Question: I'm creating a little Game Engine while learning webGL and JavaScript, using Components to add functionalities to the GameObjects. Right now I have a GameObject array where I store all the GO, with their components and transform.
Right now I have 3 components implemented:
- KeyController: allows to move the GO position with WASD
- Camera: stores the camera configuration.
- Renderer: stores mesh, texture and the shader of the GO to render.
I can load a mesh from an ASE file, with its parser, but it works for 1 object, if I try to load more than 1 file, the previous object loses all the data loaded from the file, so the buffers are empty and can't render the meshes.

This image shows the console.log from the GO array where you can see the renderer component from the objects 5 and 6, and the vertexNormalBuffer, vertexPositionBuffer, vertexTextureCoordBuffer, that in the object 5 are Object type, and at the object 6 are WebGLBuffer, what are supposed to be.
'''
function webGLStart() {
...
for (var i = 3; i < 7; i++){
objects[i] = new GameObject("crate",[-5+i*3,0.0,-100]);
var ren1 = new Renderer("box.ase","crate.gif");
objects[i].addComponent("renderer", ren1);
}
...
initShaders();
initTextures();
initBuffers();
...
}
function initBuffers(){
for (var i in objects){
if (objects[i].components.renderer != null){
objects[i].components.renderer.loadMesh();
}
}
}
Renderer.prototype.loadMesh = function() {
obj = this;
var format = this.pathMesh.split('.')[1];
var request = new XMLHttpRequest();
request.open("GET", this.pathMesh);
request.onreadystatechange = function () {
if (request.readyState == 4) {
var options = {};
options.flipAxis = true;
obj.initBuffer(Parser.parsers[format].parse(request.responseText,options));
return obj;
}
}
request.send(null);
}
Renderer.prototype.initBuffer = function(mesh){
this.vertexPositionBuffer = gl.createBuffer();
gl.bindBuffer(gl.ARRAY_BUFFER, this.vertexPositionBuffer);
gl.bufferData(gl.ARRAY_BUFFER, mesh.vertices, gl.STATIC_DRAW);
this.vertexPositionBuffer.itemSize = 3;
this.vertexPositionBuffer.numItems = mesh.vertices.length/3;
this.vertexNormalBuffer = gl.createBuffer();
gl.bindBuffer(gl.ARRAY_BUFFER, this.vertexNormalBuffer);
gl.bufferData(gl.ARRAY_BUFFER, mesh.normals, gl.STATIC_DRAW);
this.vertexNormalBuffer.itemSize = 3;
this.vertexNormalBuffer.numItems = mesh.normals.length/3;
this.vertexTextureCoordBuffer = gl.createBuffer();
gl.bindBuffer(gl.ARRAY_BUFFER, this.vertexTextureCoordBuffer);
gl.bufferData(gl.ARRAY_BUFFER, mesh.coords, gl.STATIC_DRAW);
this.vertexTextureCoordBuffer.itemSize = 2;
this.vertexTextureCoordBuffer.numItems = mesh.coords.length/2;
}
'''
This is the most relevant code to understand what I'm doing, but if you want to check it on the run: <URL>
As far as I know from JavaScript the problem comes from the way I load the files, but I dont know how to fix that, any advice?
Thanks
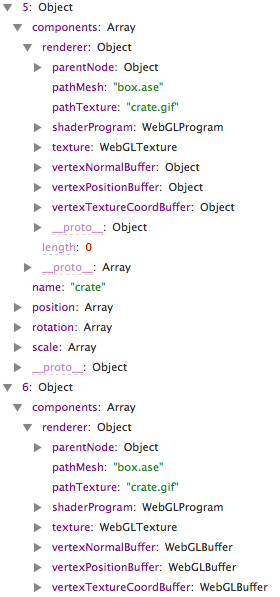
Answer: Your are hitting an async timing issue. Although it is not a good idea to set your request as synchronous because it will hang your browser until the job is done, you can try to add & set the third parameter of request.open to "false" in your loadmesh() function, and your objects will get initialized properly (I saw your cube when setting a breakpoint on your render call). HTH